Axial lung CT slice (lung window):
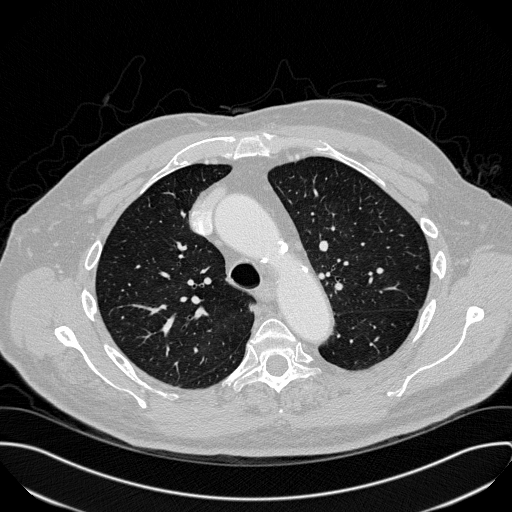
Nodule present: no